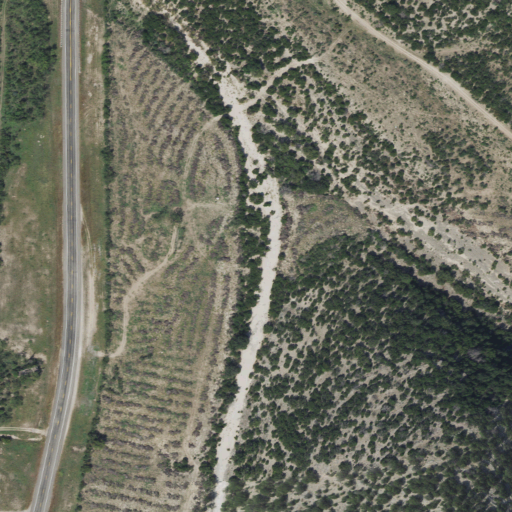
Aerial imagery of valley in Texas named Bucktrap Draw containing shrub, open development, deciduous forest, low intensity development, and evergreen forest